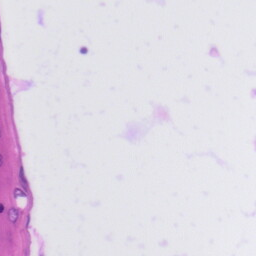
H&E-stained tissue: Tonsil